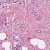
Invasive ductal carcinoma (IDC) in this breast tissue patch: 1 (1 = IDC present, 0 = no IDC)